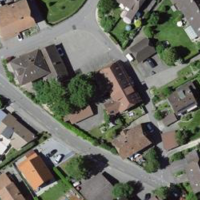
EUNIS habitat code: 54
Species observed at this site:
Circaea lutetiana